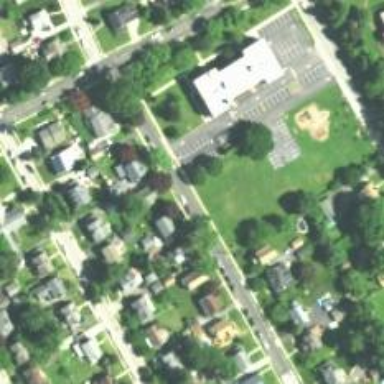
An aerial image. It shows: Kindergarten.